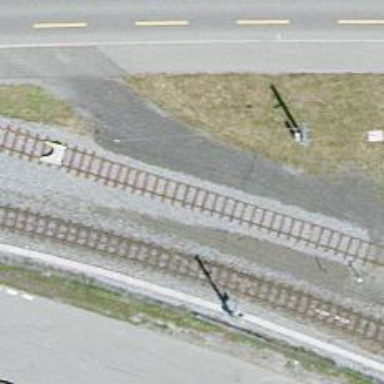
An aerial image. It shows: Narrow-gauge railway siding.